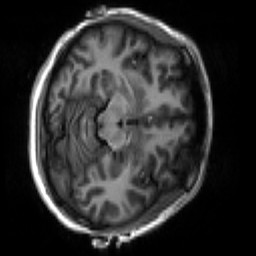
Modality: T1w
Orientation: axial
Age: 18
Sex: female
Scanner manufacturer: siemens
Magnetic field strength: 3 T
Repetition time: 2.3 s
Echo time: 0.00266 s